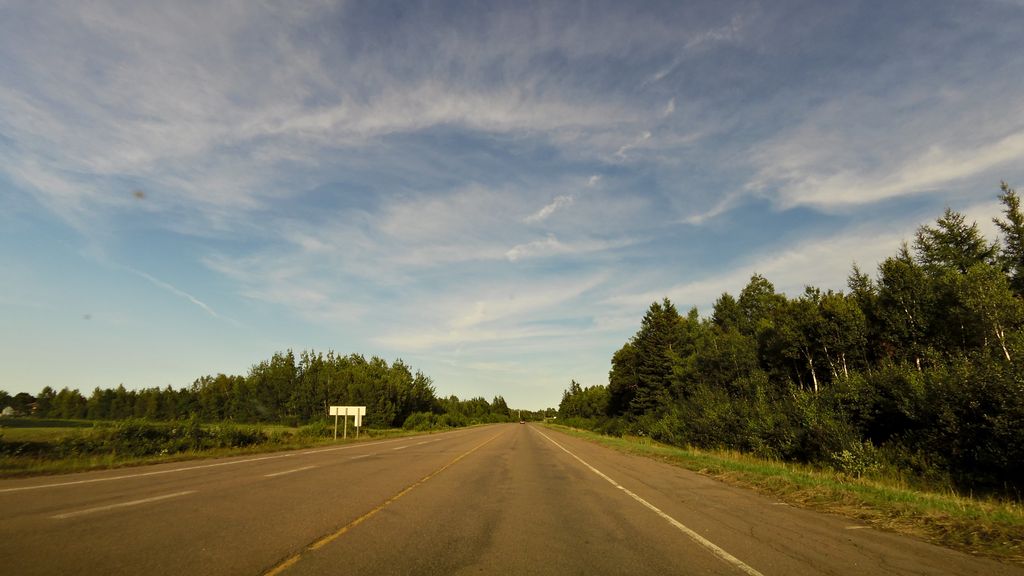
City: charlottetown